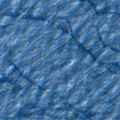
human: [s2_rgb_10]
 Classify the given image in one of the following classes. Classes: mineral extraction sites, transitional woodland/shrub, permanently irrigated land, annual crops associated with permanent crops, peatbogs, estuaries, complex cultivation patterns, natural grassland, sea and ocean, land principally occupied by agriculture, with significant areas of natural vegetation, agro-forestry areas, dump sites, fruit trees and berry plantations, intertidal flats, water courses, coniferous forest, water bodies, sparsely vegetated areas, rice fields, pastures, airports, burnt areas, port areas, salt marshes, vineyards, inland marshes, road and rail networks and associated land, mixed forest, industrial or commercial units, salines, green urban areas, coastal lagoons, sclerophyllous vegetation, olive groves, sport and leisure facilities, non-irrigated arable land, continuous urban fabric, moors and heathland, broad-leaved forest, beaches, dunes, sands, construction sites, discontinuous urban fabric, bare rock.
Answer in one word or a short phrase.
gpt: sea and ocean